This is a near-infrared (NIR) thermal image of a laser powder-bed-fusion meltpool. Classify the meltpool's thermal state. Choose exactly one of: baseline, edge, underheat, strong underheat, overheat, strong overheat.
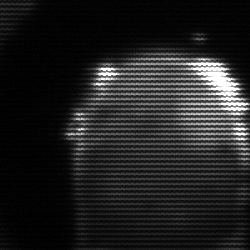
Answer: edge